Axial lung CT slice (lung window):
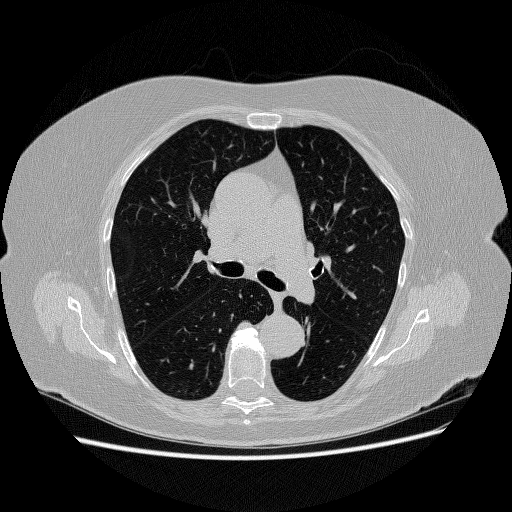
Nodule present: no